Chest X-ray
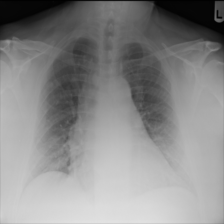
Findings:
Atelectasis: negative
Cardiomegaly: negative
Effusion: negative
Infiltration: negative
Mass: negative
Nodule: negative
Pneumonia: negative
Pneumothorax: negative
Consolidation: negative
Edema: negative
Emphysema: negative
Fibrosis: negative
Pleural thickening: negative
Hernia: negative